Field crop: maize
Growth stage: 2
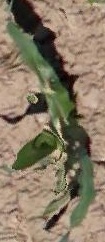
Species: maize